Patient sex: F
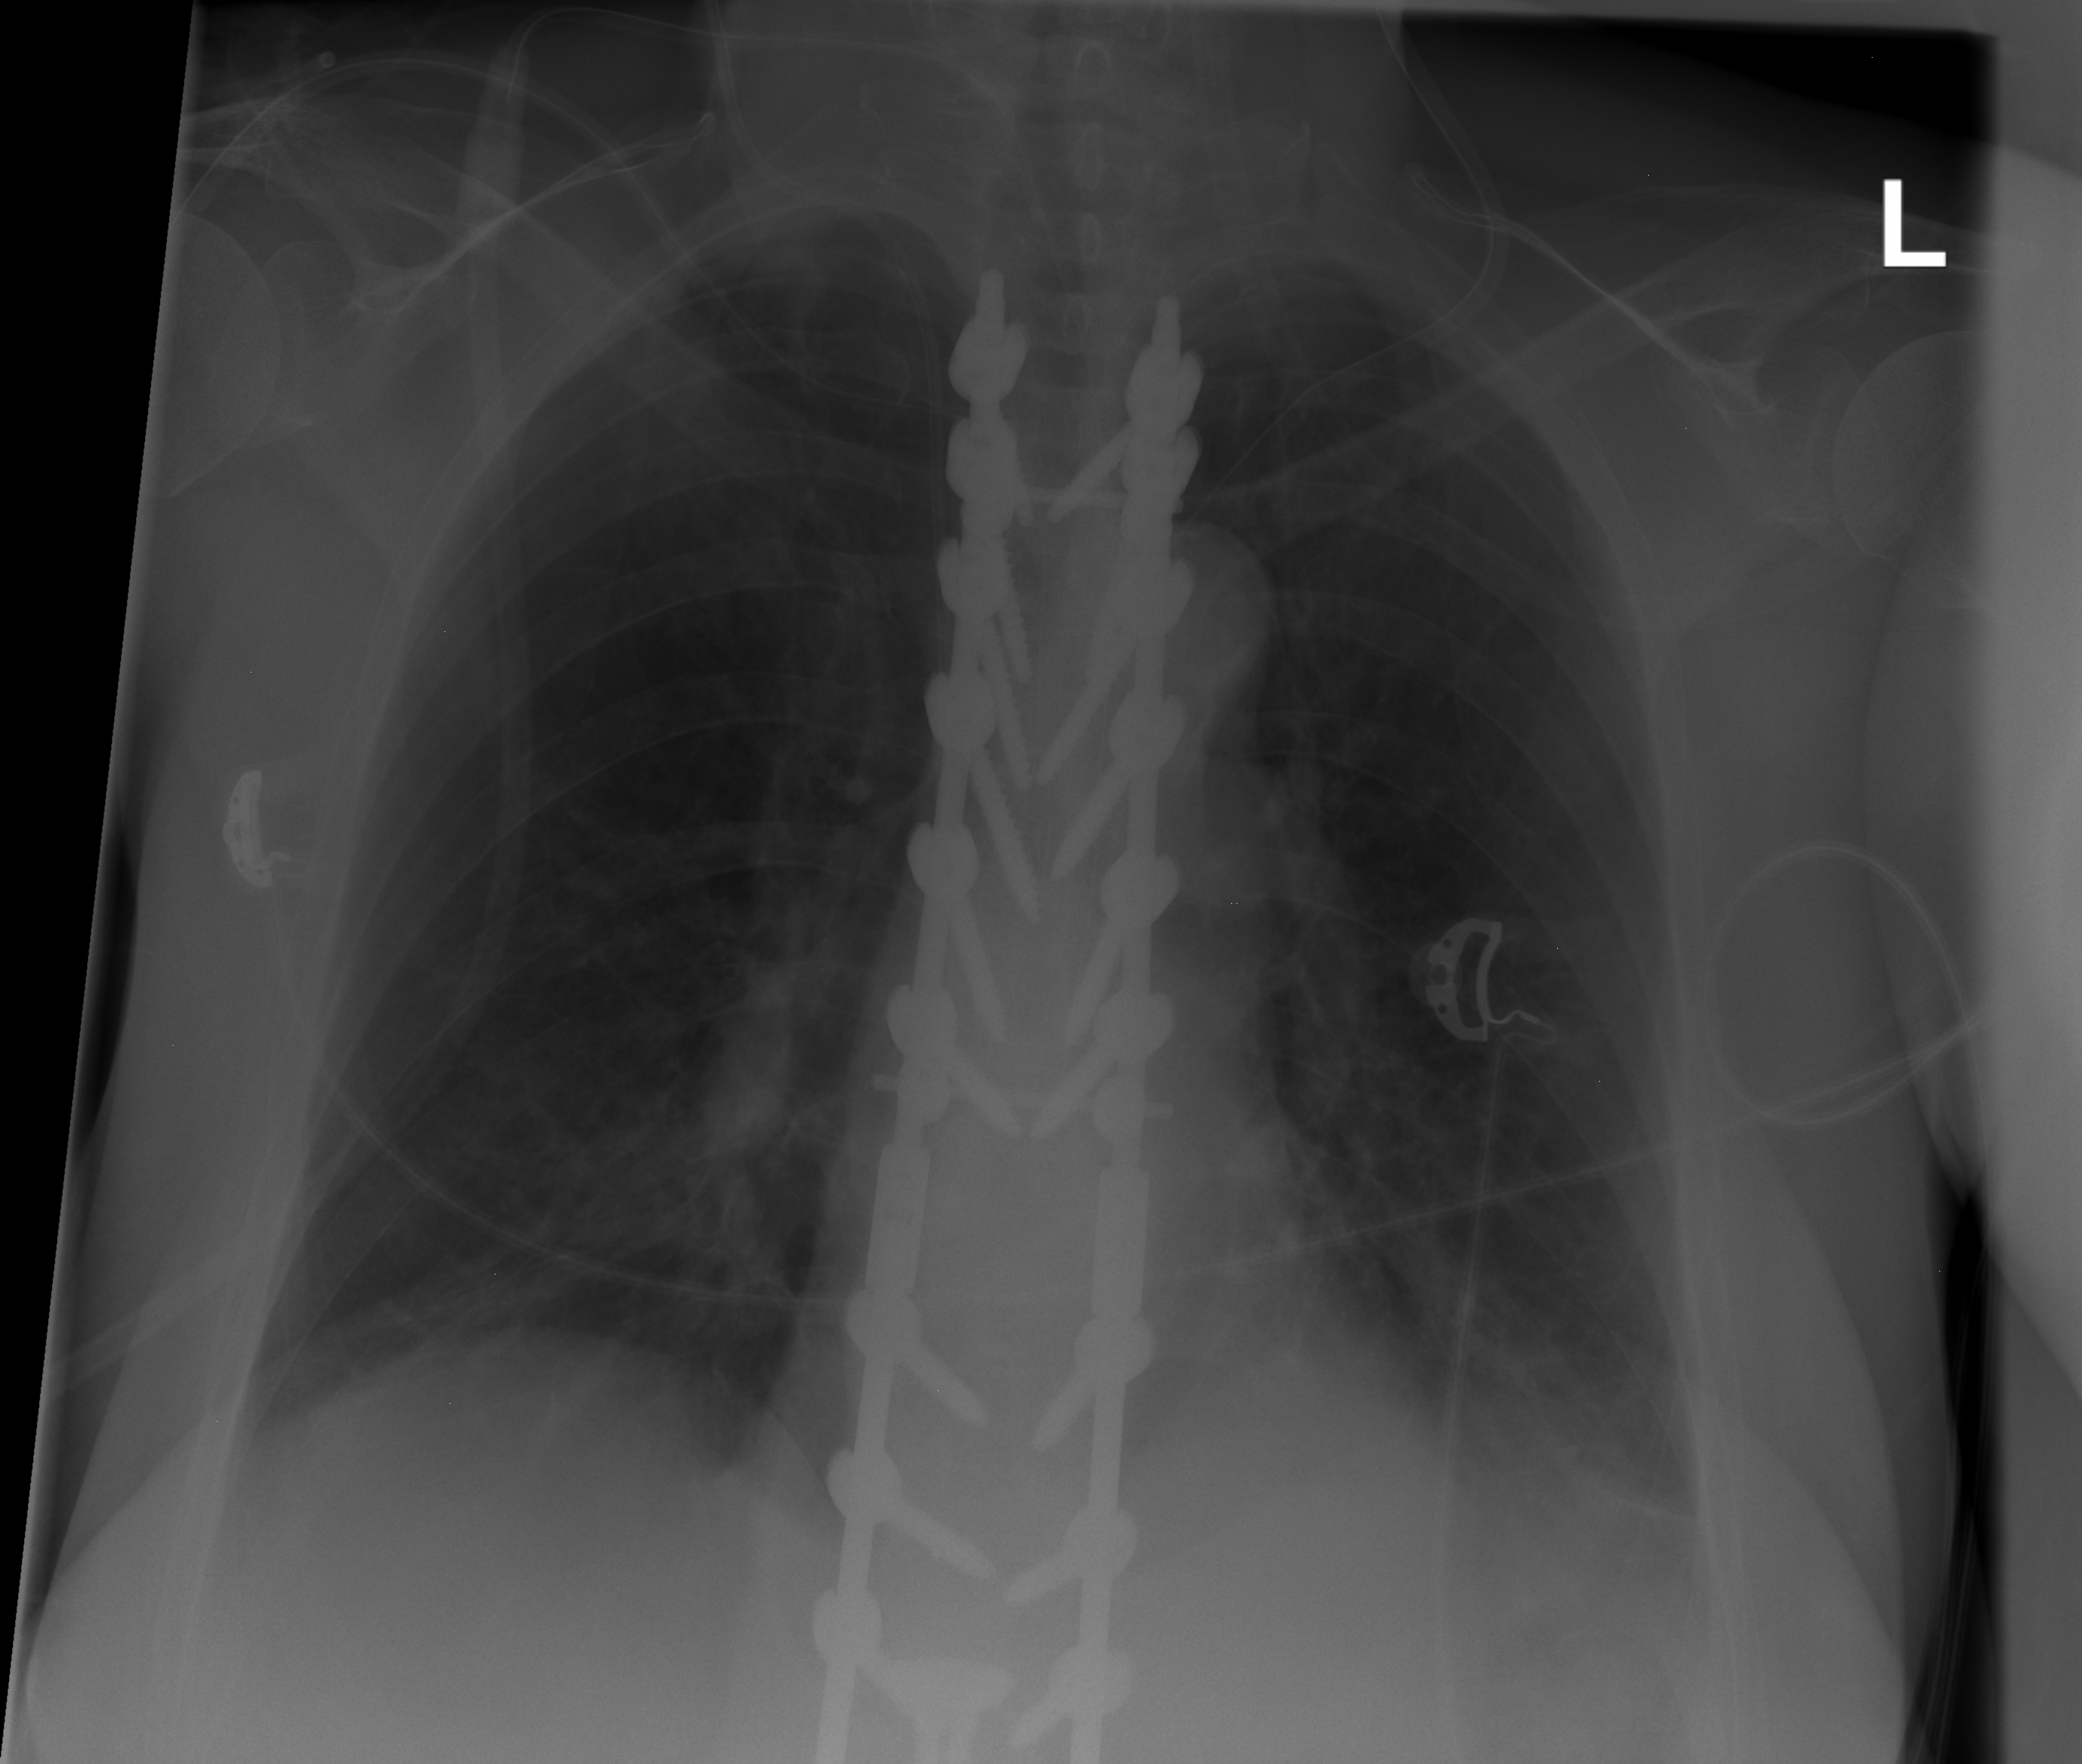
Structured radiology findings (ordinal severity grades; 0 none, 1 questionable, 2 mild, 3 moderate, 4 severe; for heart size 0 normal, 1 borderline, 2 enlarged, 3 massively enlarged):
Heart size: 0
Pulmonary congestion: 0
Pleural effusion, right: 0
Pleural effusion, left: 2
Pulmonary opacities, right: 0
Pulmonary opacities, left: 0
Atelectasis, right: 0
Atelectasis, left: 2